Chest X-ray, PA view. Patient: 66 years old, sex M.
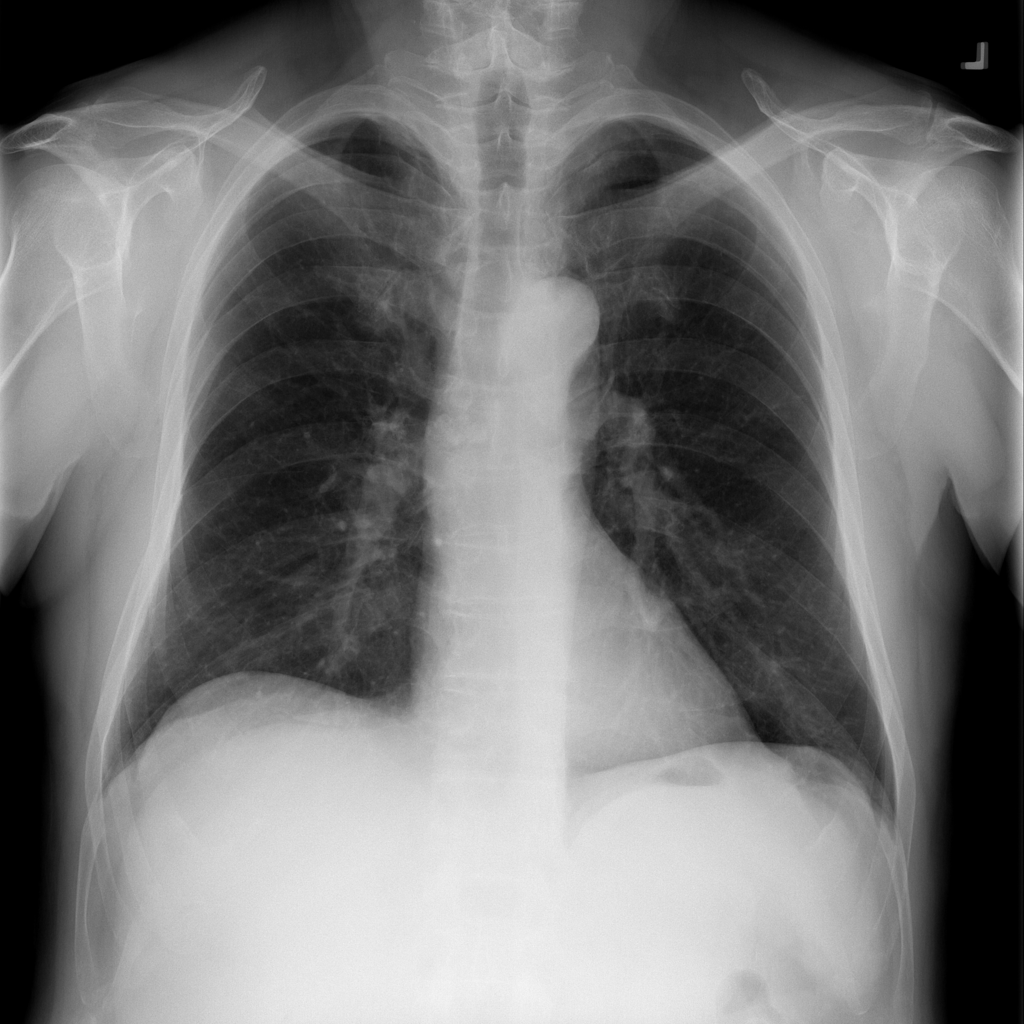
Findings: No Finding